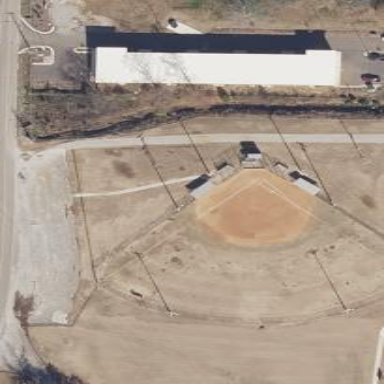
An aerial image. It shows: Baseball pitch for leisure land activities.